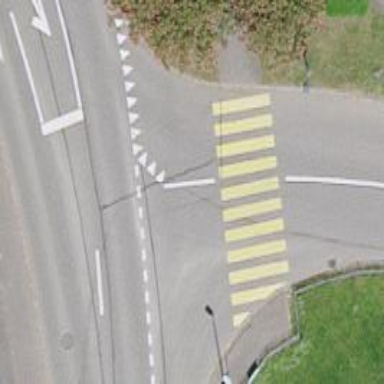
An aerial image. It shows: Uncontrolled zebra crossing with notable zebra markings.